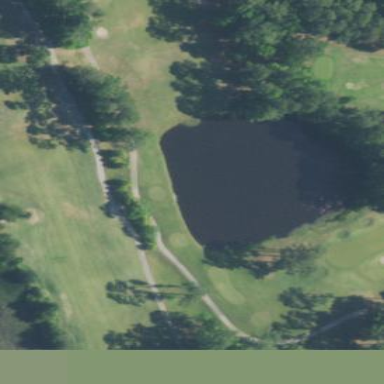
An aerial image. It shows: Water hazard on golf course. The hazard is natural water feature.